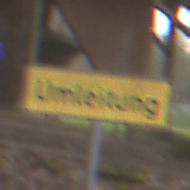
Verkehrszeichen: Umleitungsankuendigung
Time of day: MorningAfternoon
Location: Outdoor (Nature)
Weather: Overcast
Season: Autumn
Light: Natural